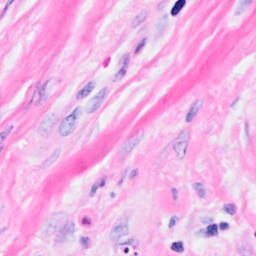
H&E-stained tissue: Breast